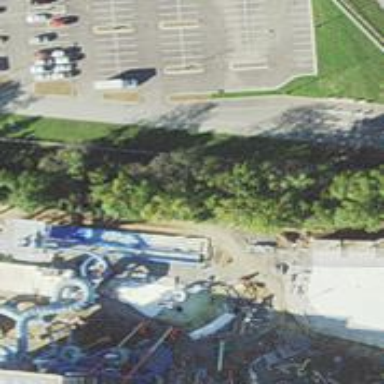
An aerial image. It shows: Water slide attraction.